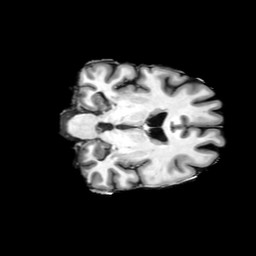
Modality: T1w
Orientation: coronal
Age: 41
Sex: male
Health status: ill